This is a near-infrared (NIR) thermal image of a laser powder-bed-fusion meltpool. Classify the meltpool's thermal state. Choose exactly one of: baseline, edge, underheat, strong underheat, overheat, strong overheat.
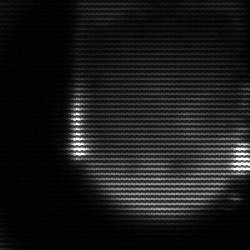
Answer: edge